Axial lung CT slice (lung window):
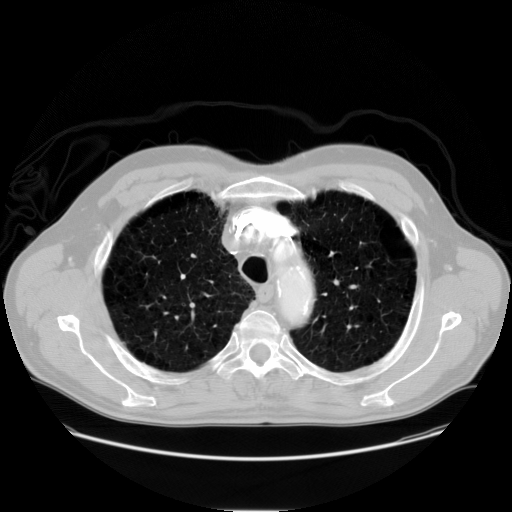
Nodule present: no